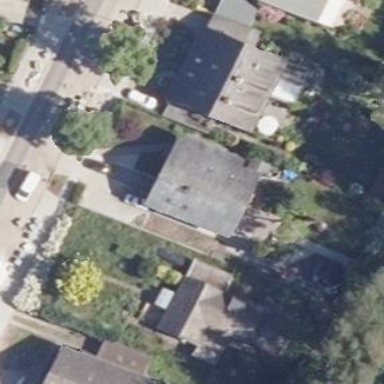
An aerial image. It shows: Detached building.